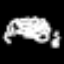
Label: squiggle